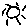
Label: sun